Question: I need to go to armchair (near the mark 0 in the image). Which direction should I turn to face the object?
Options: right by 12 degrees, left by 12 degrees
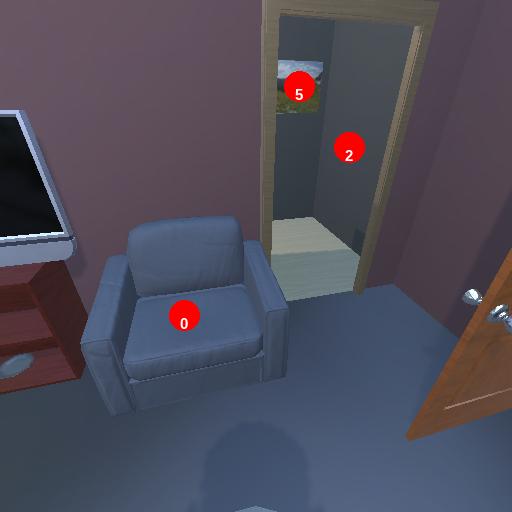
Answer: right by 12 degrees